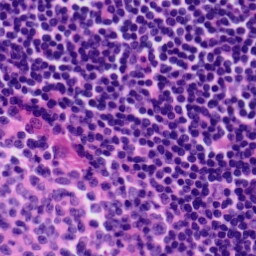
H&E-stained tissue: Tonsil